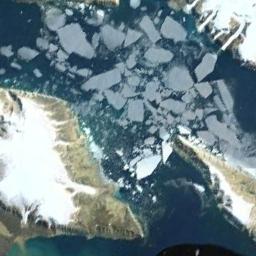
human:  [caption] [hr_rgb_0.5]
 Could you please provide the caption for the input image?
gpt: A lot of sea ice of different sizes floats between some rocks .

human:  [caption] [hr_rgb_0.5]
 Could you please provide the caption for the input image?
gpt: A large patch of loose ice floats on the blue sea near the island .

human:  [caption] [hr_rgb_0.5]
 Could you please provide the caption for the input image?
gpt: There are sea ice of different sizes .

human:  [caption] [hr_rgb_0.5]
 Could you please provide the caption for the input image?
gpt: There are many ice on the blue sea next to the land .

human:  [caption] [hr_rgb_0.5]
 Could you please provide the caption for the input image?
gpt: There are many pieces of sea ice and two island with white snow .